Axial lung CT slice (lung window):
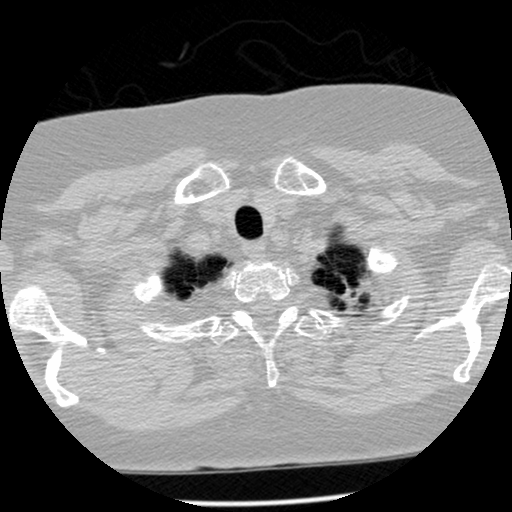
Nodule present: no